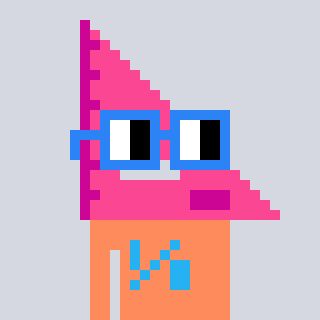
a pixel art character with square blue glasses, a squadron ruler-shaped head and a peachy-colored body on a cool background